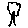
Label: tree